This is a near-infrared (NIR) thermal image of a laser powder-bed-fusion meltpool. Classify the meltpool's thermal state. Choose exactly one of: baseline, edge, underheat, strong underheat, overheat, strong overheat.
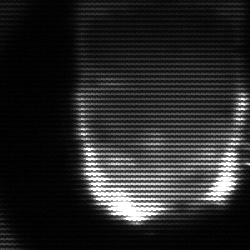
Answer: baseline